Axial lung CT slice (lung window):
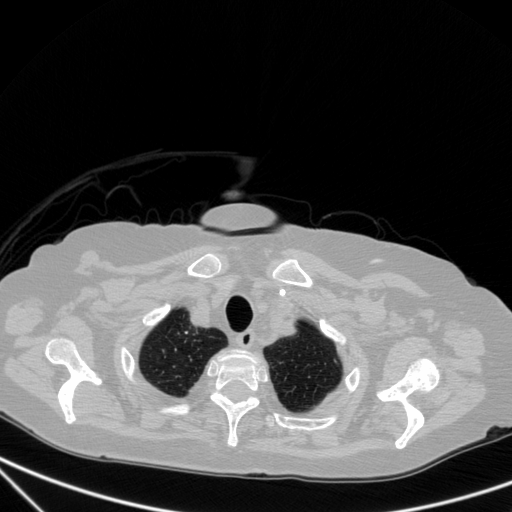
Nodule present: no